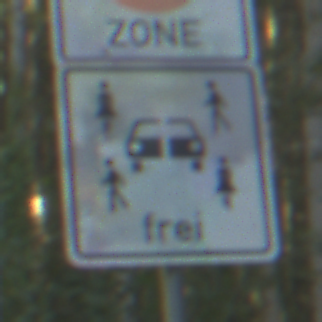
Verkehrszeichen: CarsharingfahrzeugeFrei
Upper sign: BeginnEingeschraenktesHalteverbotZone
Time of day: MorningAfternoon
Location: Outdoor (Nature)
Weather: Clear
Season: NotSpecified
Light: Natural